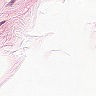
Metastatic tissue present: no